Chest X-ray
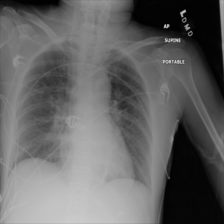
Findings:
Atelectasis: negative
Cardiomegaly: negative
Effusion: negative
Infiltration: negative
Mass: negative
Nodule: negative
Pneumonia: negative
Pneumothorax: negative
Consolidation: negative
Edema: negative
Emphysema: negative
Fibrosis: negative
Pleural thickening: negative
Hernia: negative